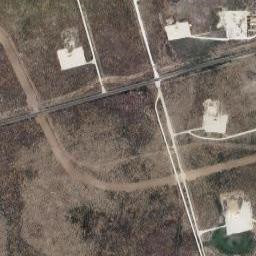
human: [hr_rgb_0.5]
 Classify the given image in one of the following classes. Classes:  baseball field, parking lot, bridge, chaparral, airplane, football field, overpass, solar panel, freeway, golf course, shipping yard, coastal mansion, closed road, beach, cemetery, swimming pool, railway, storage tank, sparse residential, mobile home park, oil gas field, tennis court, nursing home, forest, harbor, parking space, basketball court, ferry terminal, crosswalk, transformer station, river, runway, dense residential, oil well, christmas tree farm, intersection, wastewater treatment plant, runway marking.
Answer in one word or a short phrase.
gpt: oil gas field